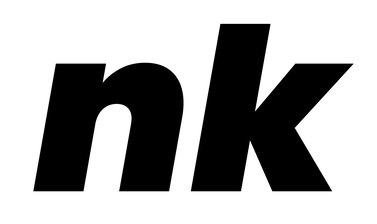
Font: Poppins-BlackItalic